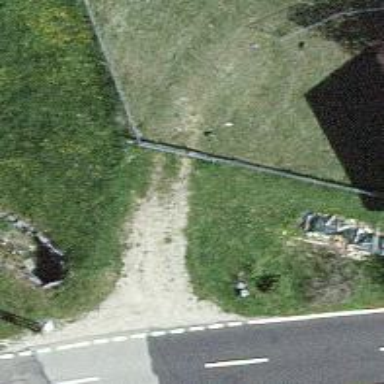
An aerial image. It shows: Gate.